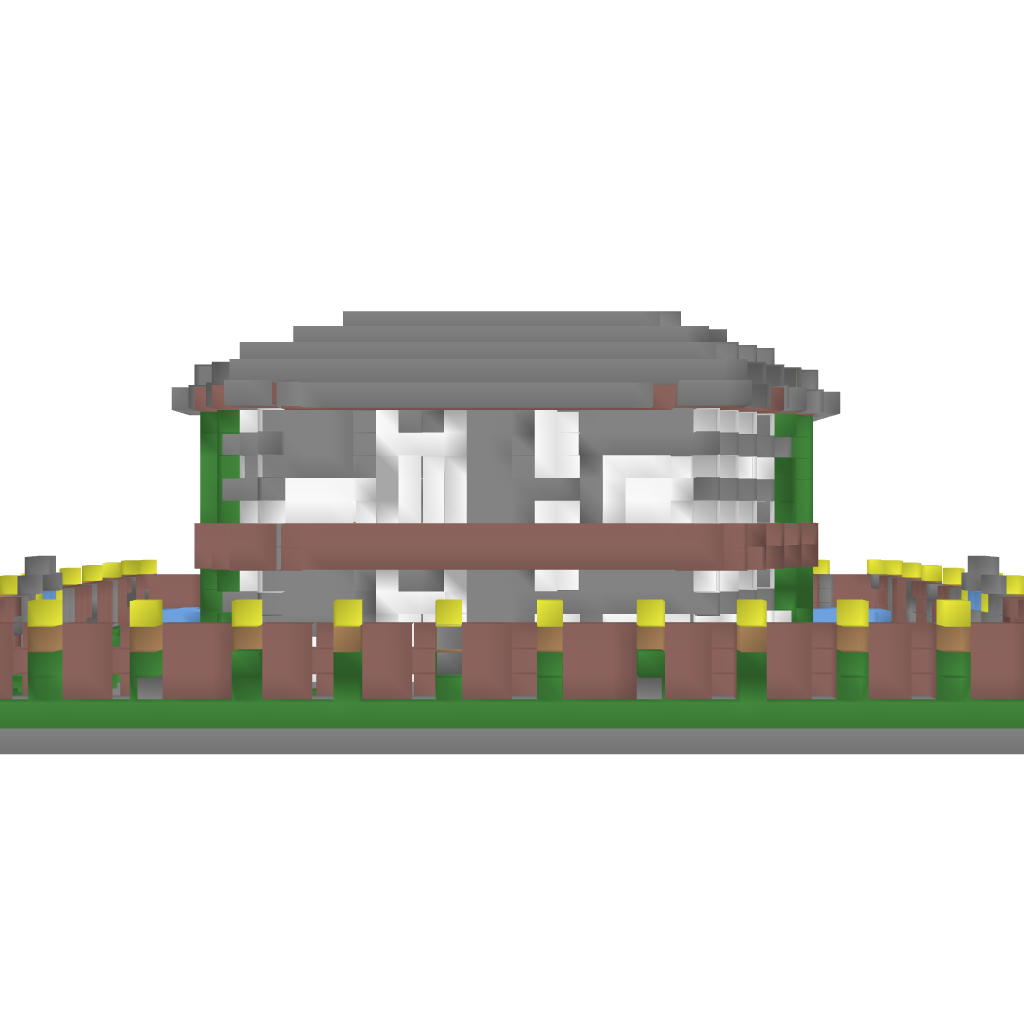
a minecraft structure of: Fancy 2 Floor House high quality